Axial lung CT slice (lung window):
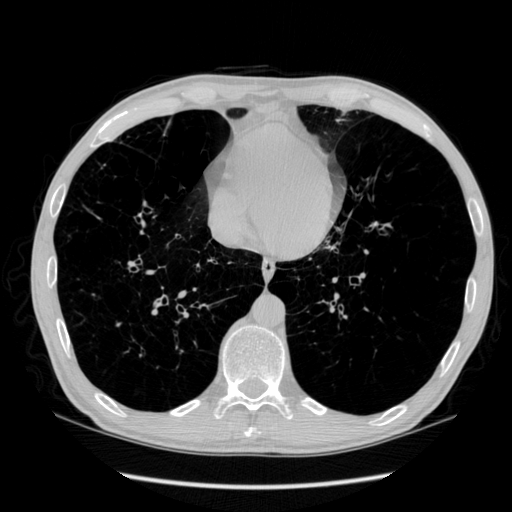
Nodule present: no